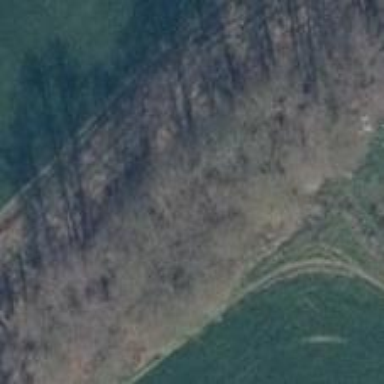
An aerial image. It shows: Row of broadleaved trees.